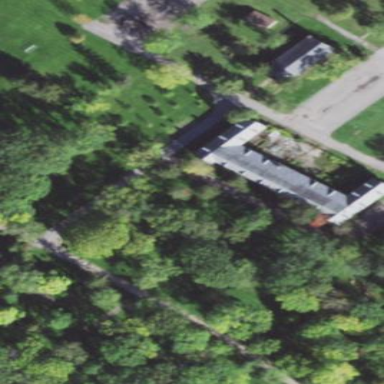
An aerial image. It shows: Dormitory building.